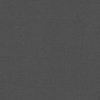
Label: dusty